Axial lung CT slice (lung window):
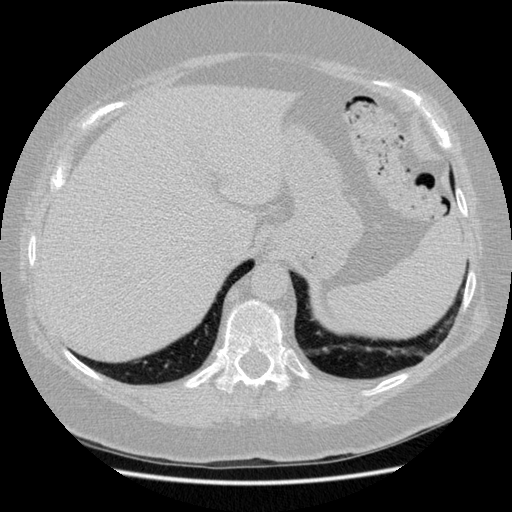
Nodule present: no